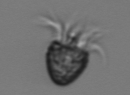
Label: Ciliophora